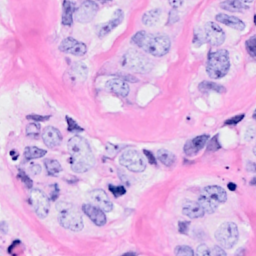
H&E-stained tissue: Breast